Question: I have been attempting to fix a Ruby library's ability to communicate with another program across UAC contexts and need to create a shared file map with the same security attributes as the current user. I'm using Ruby/dl and trying to get this to work on Ruby 1.9.3 is what led to my issue.
Calling the <URL>, and here is also a screenshot of the error box that comes up after the error text prints to the command line:

'''
require 'dl'
require 'dl/import'
require 'dl/types'
module Win
extend DL::Importer
dlload 'kernel32', 'advapi32'
include DL::Win32Types
# args: none
# http://msdn.microsoft.com/en-us/library/windows/desktop/ms683179(v=vs.85).aspx
extern 'HANDLE GetCurrentProcess()'
# args: hProcessHandle, dwDesiredAccess, (out) phNewTokenHandle
# http://msdn.microsoft.com/en-us/library/windows/desktop/aa379295(v=vs.85).aspx
extern 'BOOL OpenProcessToken(HANDLE, DWORD, PHANDLE)'
# args: hObject
# http://msdn.microsoft.com/en-us/library/windows/desktop/ms724211(v=vs.85).aspx
extern 'BOOL CloseHandle(HANDLE)'
# args: none
# http://msdn.microsoft.com/en-us/library/windows/desktop/ms679360(v=vs.85).aspx
extern 'DWORD GetLastError()'
def self.open_process_token
token_handle = DL::CPtr.malloc(DL::SIZEOF_VOIDP, DL::RUBY_FREE)
raise_error_if_zero(OpenProcessToken(Win.GetCurrentProcess, 0x8, token_handle.ref))
raise_error_if_zero(CloseHandle(token_handle))
end
def self.raise_error_if_zero(result)
if result == 0
raise "Windows error: #{Win.GetLastError}"
end
end
end
Win.open_process_token
'''
# Update
Updating Ruby to 1.9.3p545 (using RubyInstaller) allowed me to run the example provided above, but I continue to have issues. I have created a Gist <URL> on my machine as well as another with the same version of Ruby installed with the same result. Since I didn't mention it previously, I'm running Windows 7 Pro 64-bit, the same is true for the other computer I tested it on.
I have noticed a few things that may imply a deeper issue, not necessarily associated with OpenProcessToken. Any one of the following may, individually, a segfault:
- - - - - 'extern'- 'struct'- -
In the last case it is not necessary to comment out all of the items of a particular category. For instance, a segfault is avoided if I comment out 'TOKEN_USER' and 'SECURITY_ATTRIBUTES'. I may also prevent a segfault by commenting out 'TOKEN_USER' and the 'extern' statement associated with 'IsValidSecurityDescriptor'. I have tried several other combinations that result in the same behavior.
Any help would be appreciated.
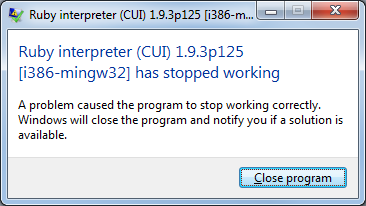
Answer: This bug is not due to ruby but to your code.
You used the inappropriate method ref on a variable of DL::CPtr type in the open_process_token method.
The method open_process_token
'''
def self.open_process_token
token_handle = DL::CPtr.malloc(DL::SIZEOF_VOIDP, DL::RUBY_FREE)
OpenProcessToken(Win.GetCurrentProcess, 0x8, token_handle.ref)
end
'''
Should be
'''
def self.open_process_token
ptoken_handle = DL::CPtr.malloc(DL::SIZEOF_VOIDP, DL::RUBY_FREE)
OpenProcessToken(Win.GetCurrentProcess, 0x8, ptoken_handle)
token_handle = ptoken_handle.ptr.to_i
end
'''
(Thanks to <URL>